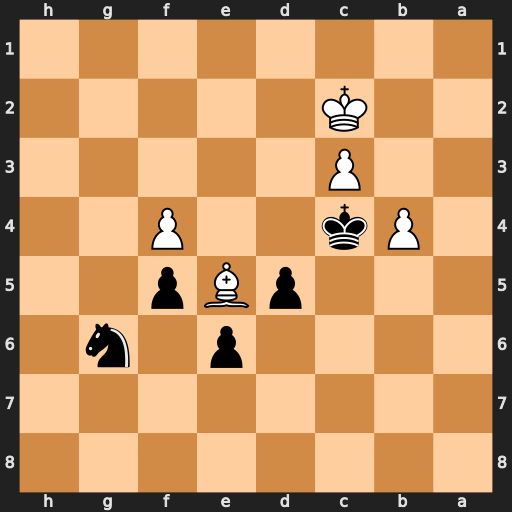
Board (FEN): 8/8/4p1n1/3pBp2/1Pk2P2/2P5/2K5/8
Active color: b
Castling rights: -
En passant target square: -
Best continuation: Nxe5 fxe5 d4 cxd4 Kxd4